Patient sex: M
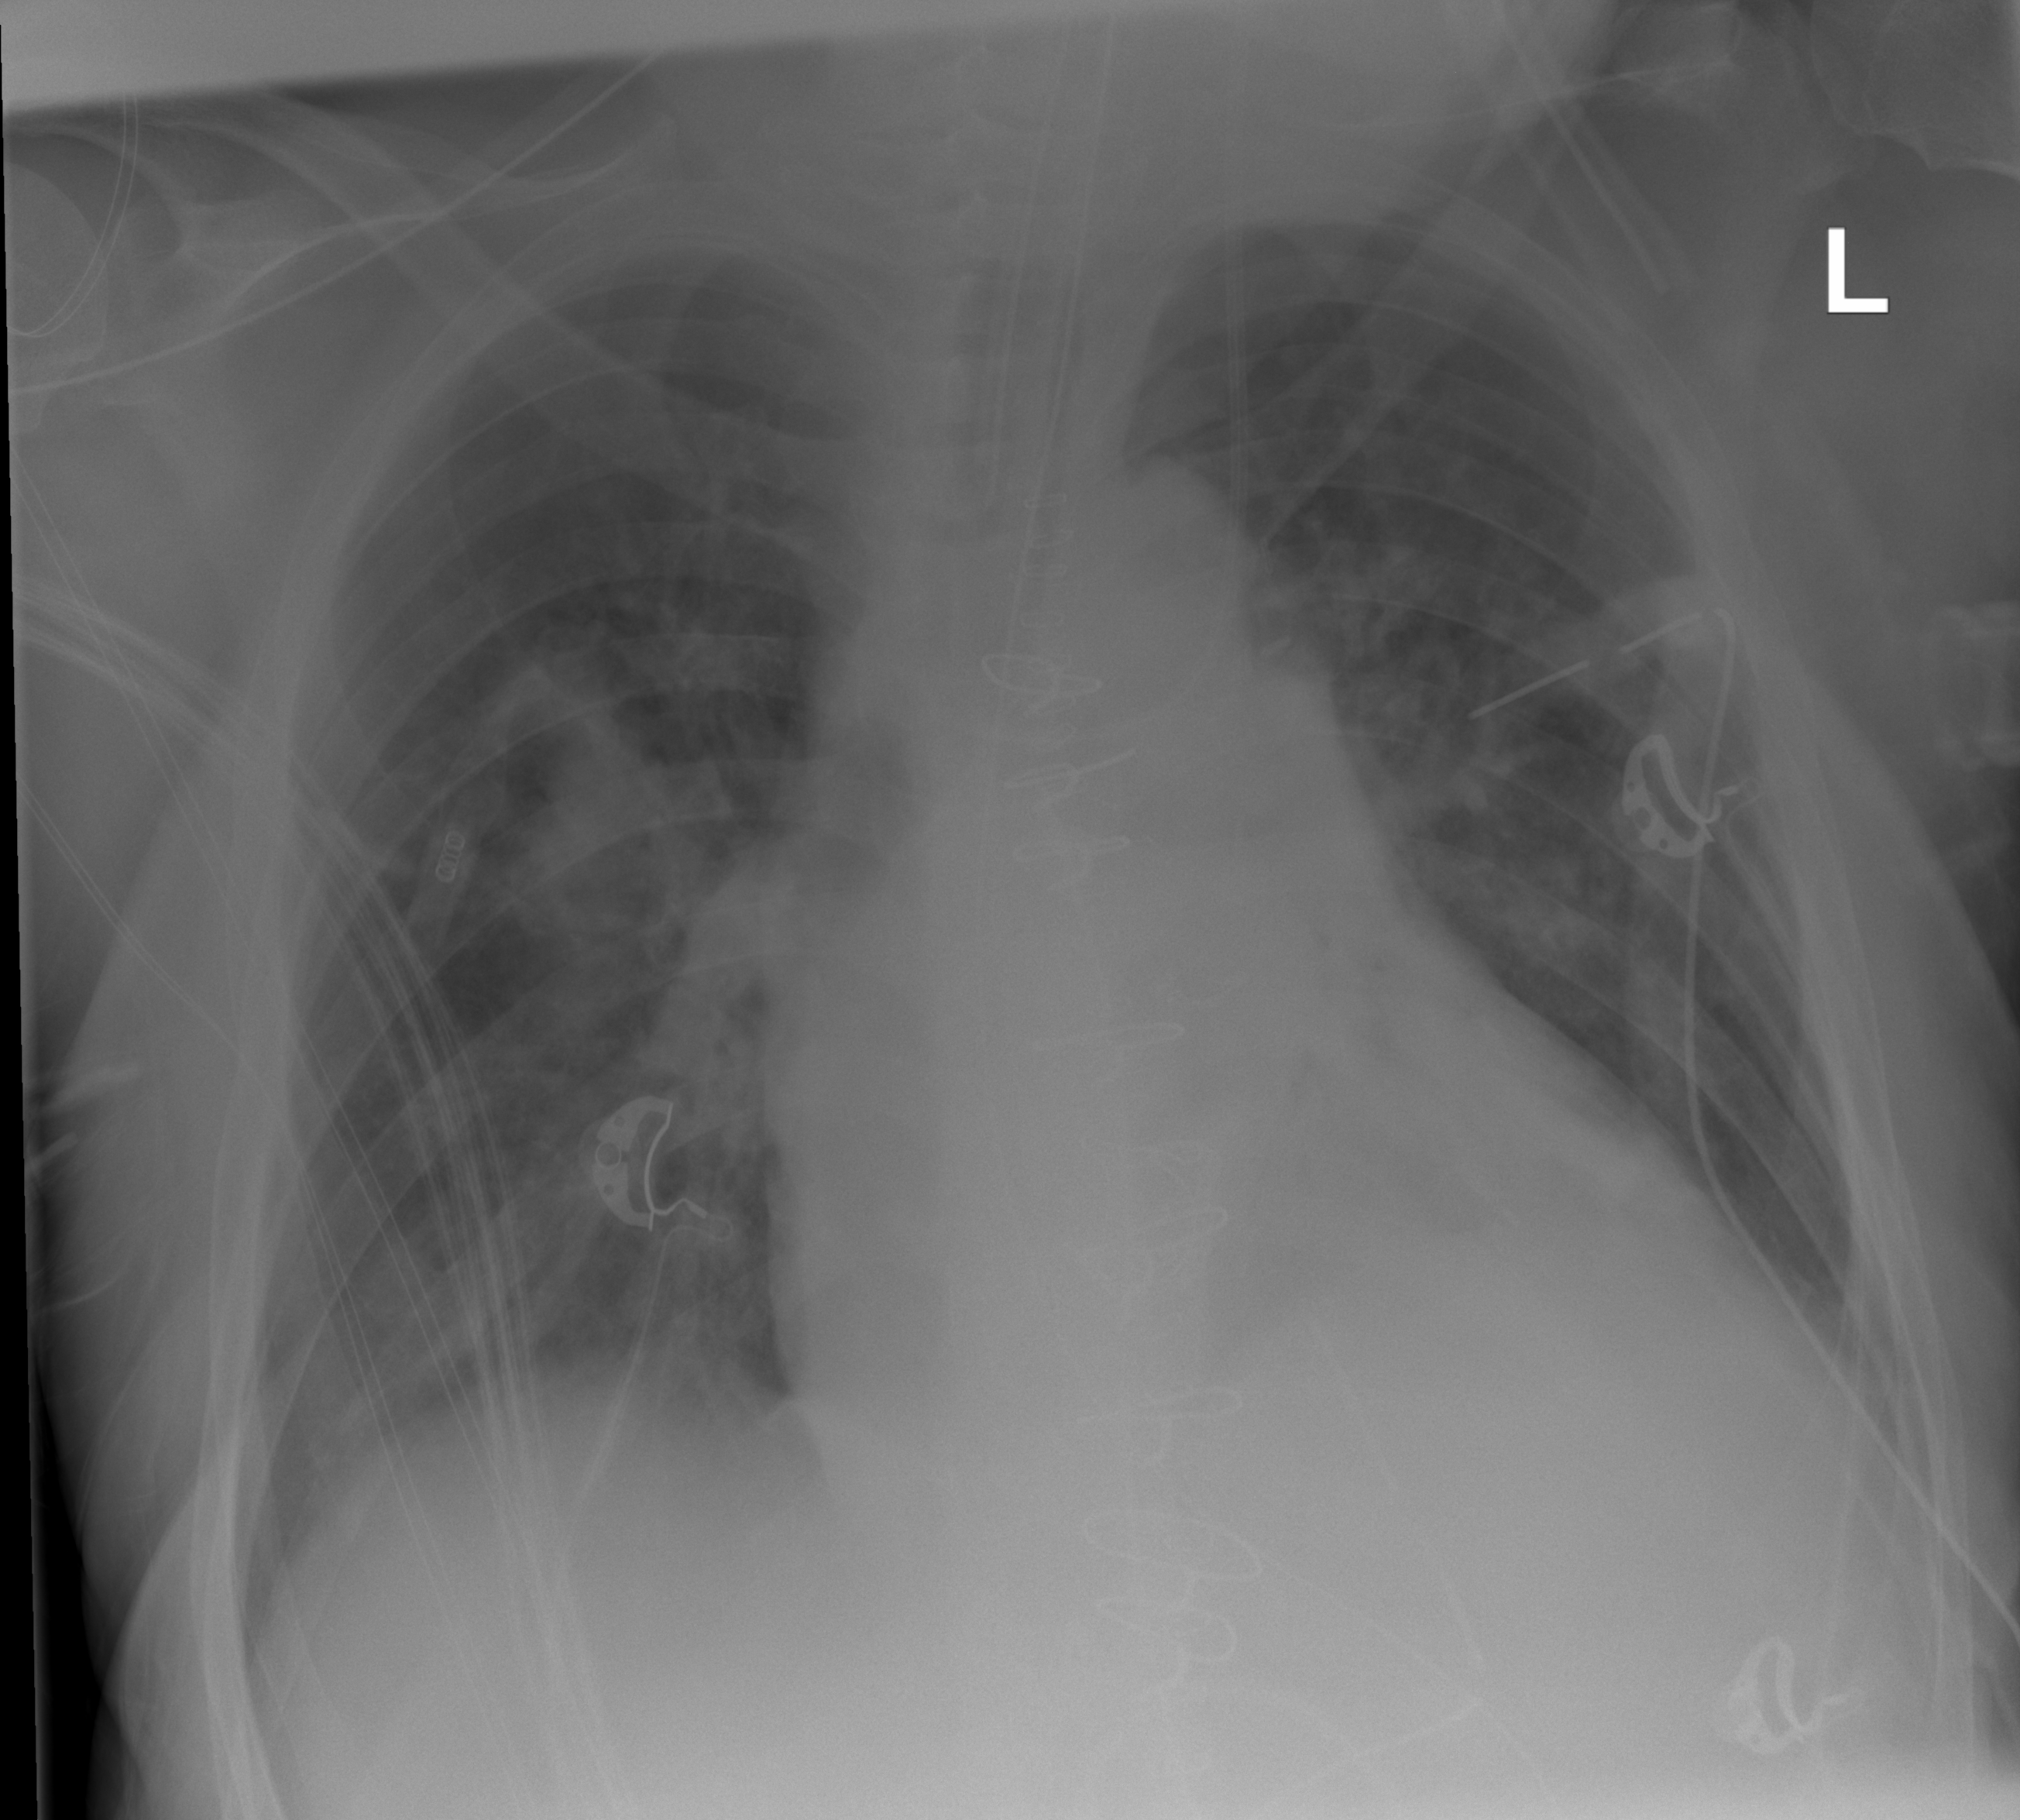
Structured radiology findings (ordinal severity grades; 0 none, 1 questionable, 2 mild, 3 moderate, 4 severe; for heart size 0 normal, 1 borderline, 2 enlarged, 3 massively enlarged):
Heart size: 2
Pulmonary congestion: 2
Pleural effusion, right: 2
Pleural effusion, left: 2
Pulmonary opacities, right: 3
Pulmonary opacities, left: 2
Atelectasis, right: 2
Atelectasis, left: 2